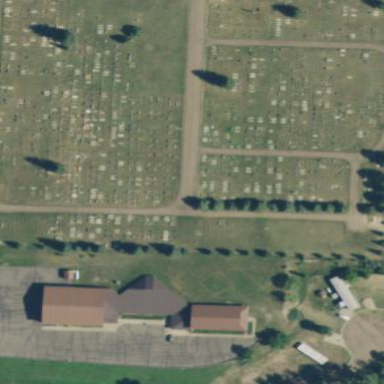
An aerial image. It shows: Cemetery.